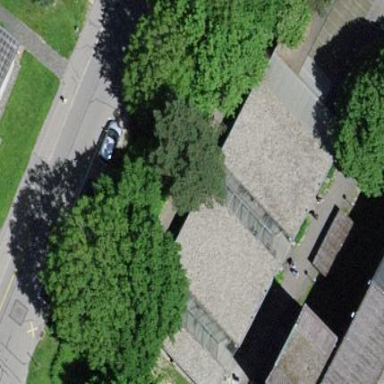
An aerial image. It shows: View of roof of building.